Interaction volume radius: 5 \u00c5
Interaction volume height: 25 \u00c5
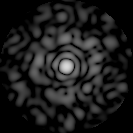
Disorder parameter: 0.8411